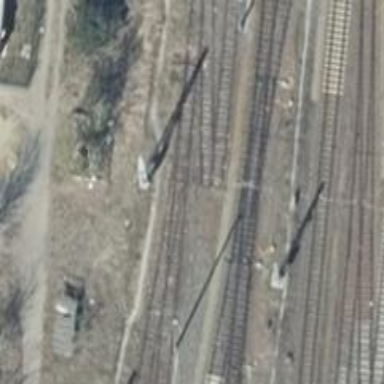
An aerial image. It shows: Abandoned railway yard is depicted.